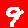
Digit: 9